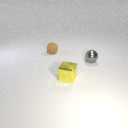
small gray metal sphere in front of small brown rubber sphere